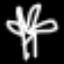
Label: palm tree